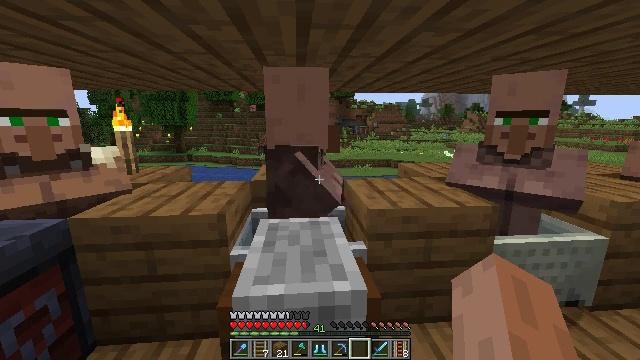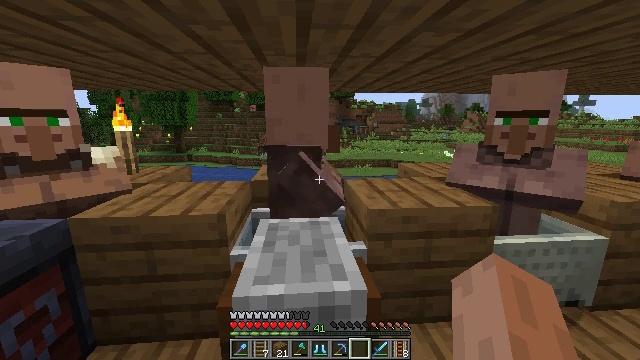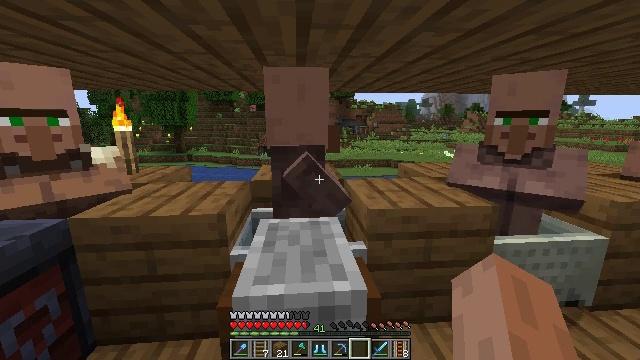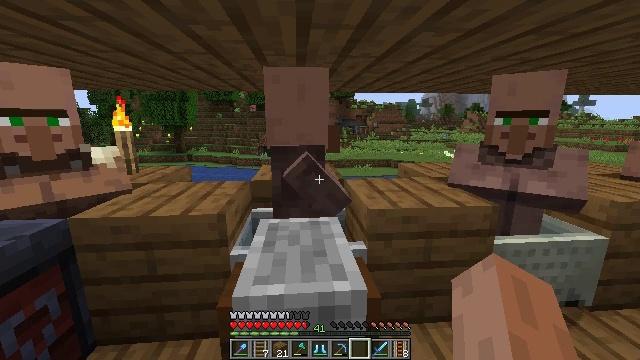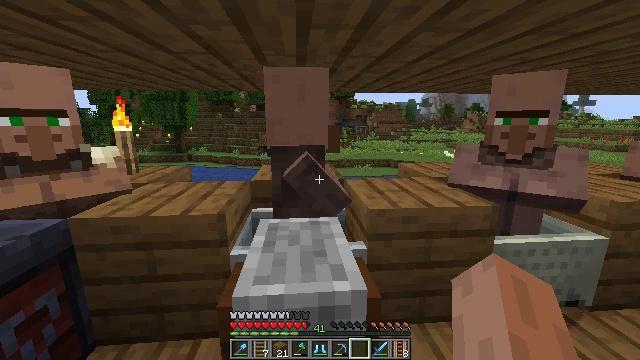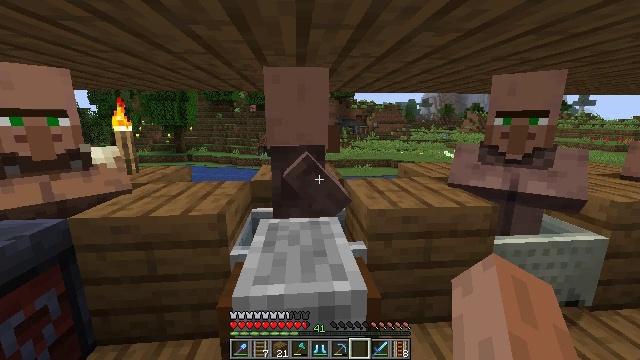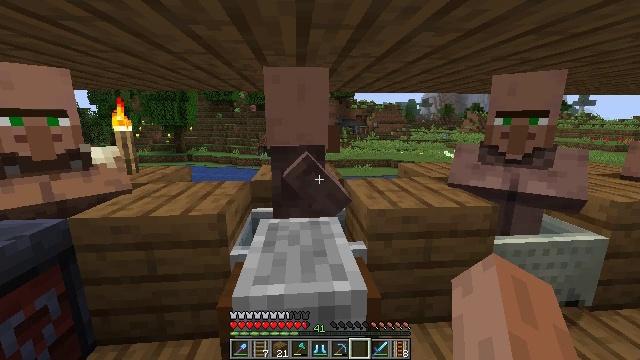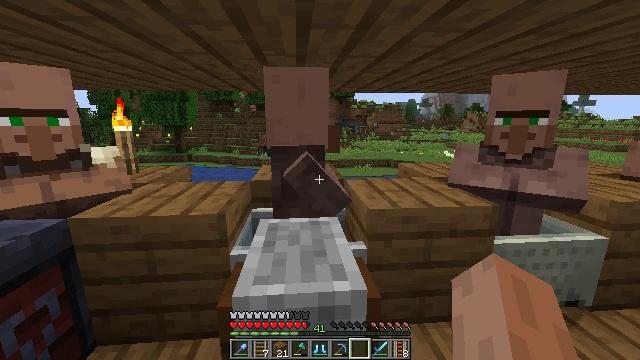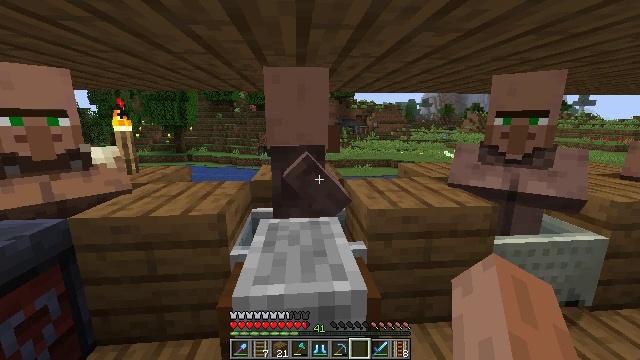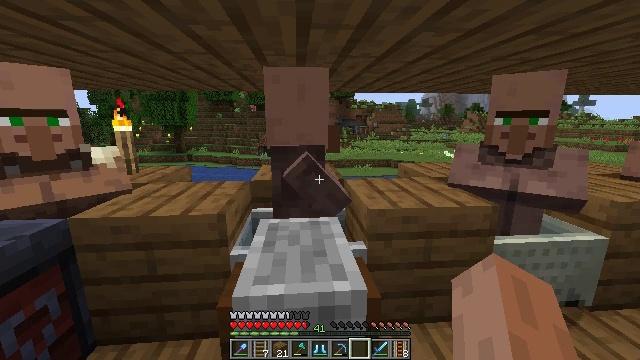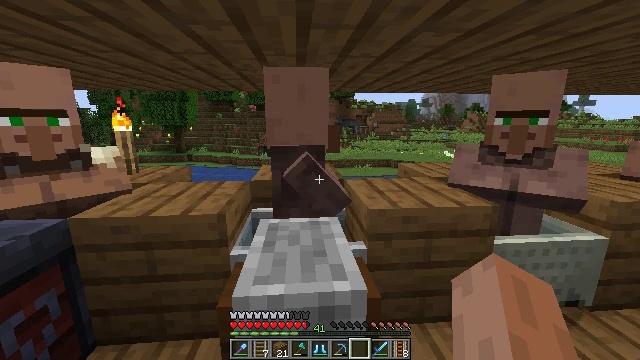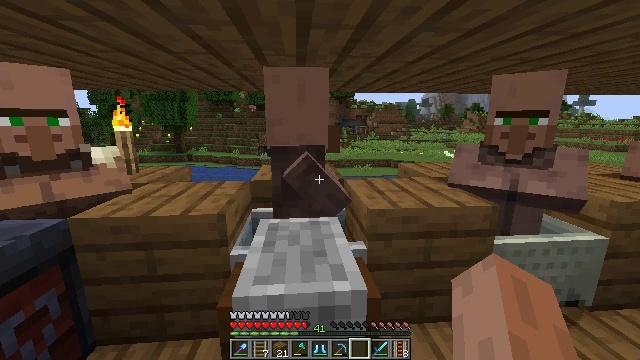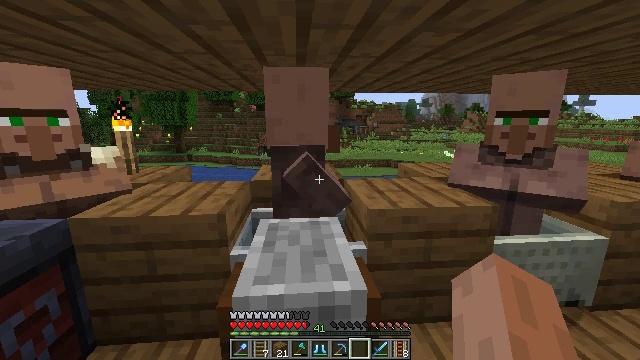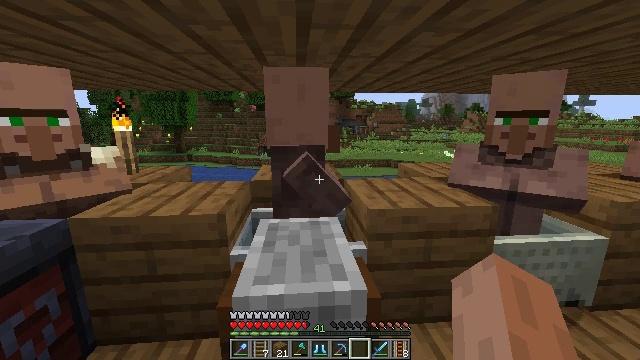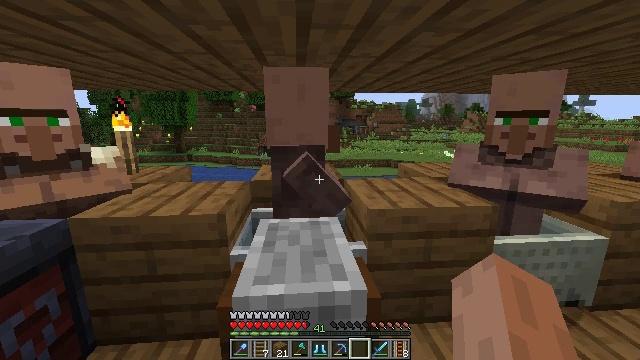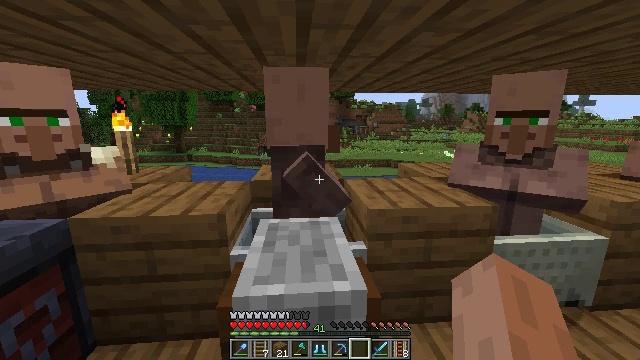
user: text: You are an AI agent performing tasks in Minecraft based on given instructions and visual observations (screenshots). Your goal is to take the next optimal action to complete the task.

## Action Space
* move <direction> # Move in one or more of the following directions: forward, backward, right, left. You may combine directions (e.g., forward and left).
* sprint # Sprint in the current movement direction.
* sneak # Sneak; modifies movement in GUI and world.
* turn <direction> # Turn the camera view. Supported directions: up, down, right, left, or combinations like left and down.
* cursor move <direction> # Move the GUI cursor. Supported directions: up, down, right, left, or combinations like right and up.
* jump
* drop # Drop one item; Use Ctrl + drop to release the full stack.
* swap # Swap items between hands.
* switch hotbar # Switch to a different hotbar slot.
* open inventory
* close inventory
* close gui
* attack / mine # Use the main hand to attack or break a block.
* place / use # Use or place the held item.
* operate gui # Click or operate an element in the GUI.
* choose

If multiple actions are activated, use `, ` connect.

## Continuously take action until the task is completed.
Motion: motion action
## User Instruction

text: Recycle the grindstone by mining it.
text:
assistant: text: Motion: no_op
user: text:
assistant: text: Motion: no_op
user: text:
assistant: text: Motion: no_op
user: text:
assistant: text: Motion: no_op
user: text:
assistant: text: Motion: no_op
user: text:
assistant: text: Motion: no_op
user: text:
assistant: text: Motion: no_op
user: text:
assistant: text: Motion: no_op
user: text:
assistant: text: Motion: no_op
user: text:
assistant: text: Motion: no_op
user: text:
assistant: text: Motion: no_op
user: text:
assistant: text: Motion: no_op
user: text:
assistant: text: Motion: no_op
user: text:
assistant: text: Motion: no_op
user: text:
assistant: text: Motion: no_op
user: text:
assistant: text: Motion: no_op
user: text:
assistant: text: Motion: no_op
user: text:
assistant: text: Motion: no_op
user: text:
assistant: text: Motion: no_op
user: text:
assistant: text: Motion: no_op
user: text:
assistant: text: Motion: no_op
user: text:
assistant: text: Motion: no_op
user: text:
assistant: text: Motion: no_op
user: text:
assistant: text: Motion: no_op
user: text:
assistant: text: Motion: no_op
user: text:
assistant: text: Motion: no_op
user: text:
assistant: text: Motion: turn right
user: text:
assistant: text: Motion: turn right
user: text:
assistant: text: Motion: turn right
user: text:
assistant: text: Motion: turn right